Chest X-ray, AP view. Patient: 36 years old, sex F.
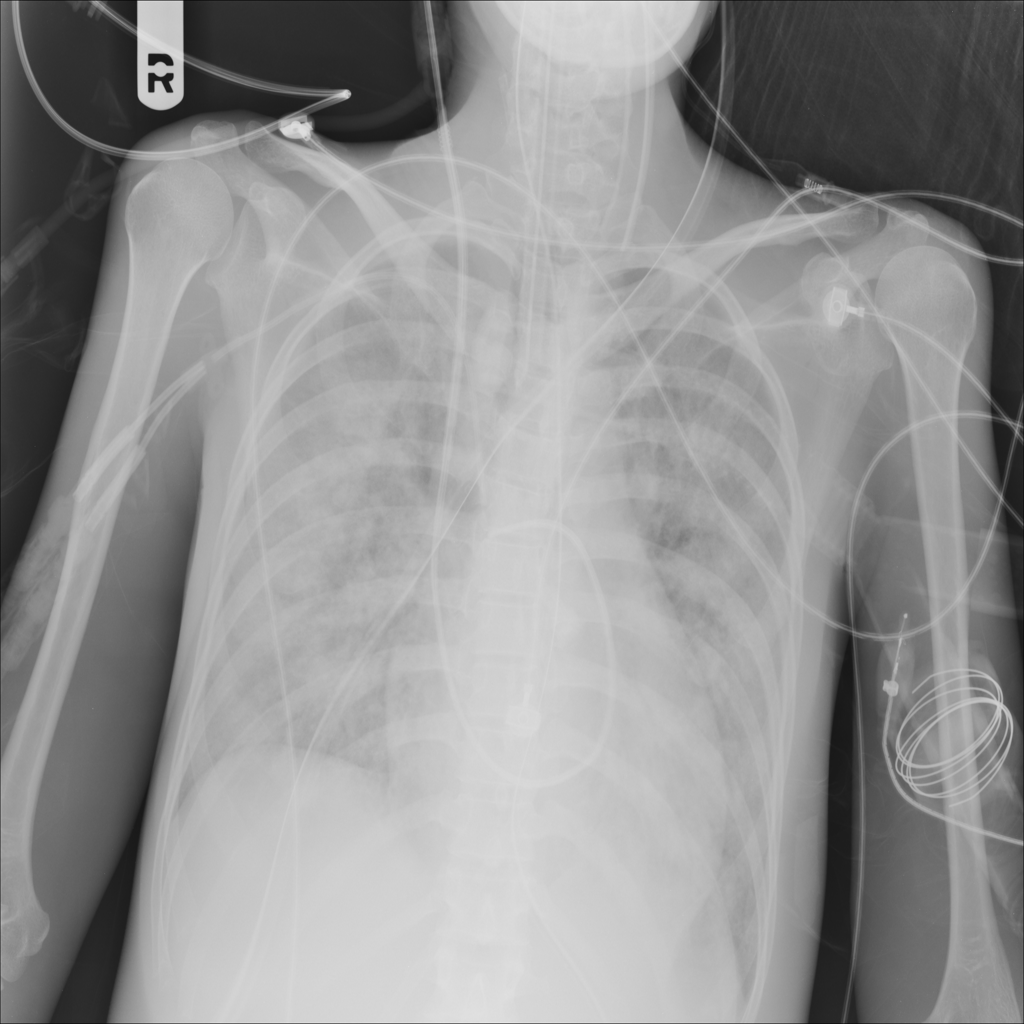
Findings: No Finding